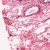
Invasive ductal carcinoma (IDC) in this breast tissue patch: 0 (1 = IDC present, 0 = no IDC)